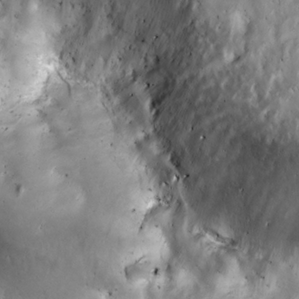
Label: non_frost